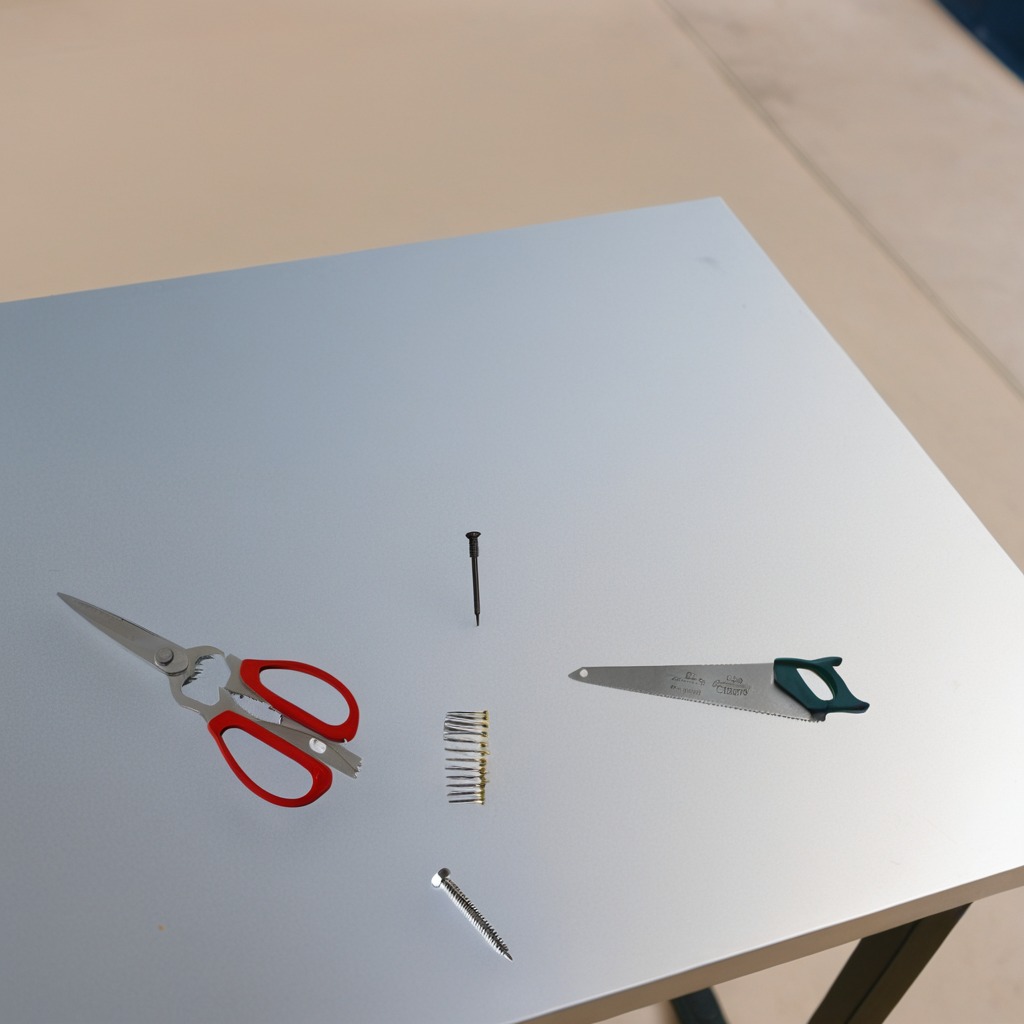
A metal machine screw, an iron nail, a coiled metal spring, a handheld metal saw, and a pair of scissors are lying on the table.